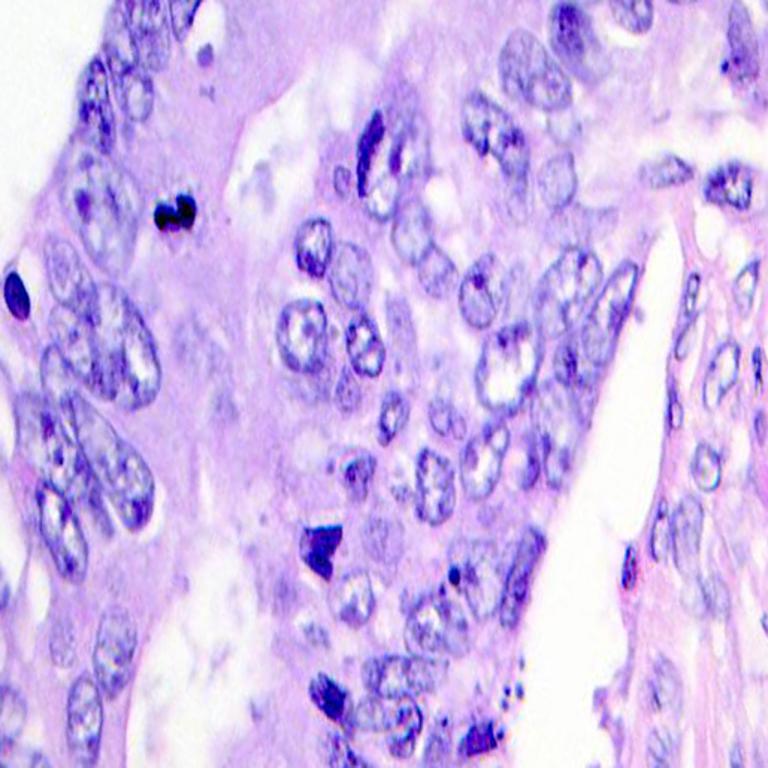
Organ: colon
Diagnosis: adenocarcinomas